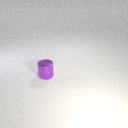
small purple metal cylinder